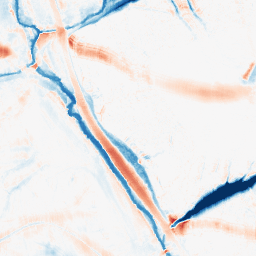
Category: morphological
Decomposition family: morphological_ellipse
Decomposition parameters: operation: average
width: 30
height: 20
Upsampling method: sinc_hamming
Upsampling parameters: scale: 4
kernel_size: 16
Upsampling scale: 4